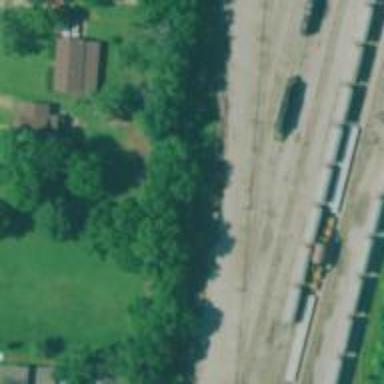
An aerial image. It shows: Railway yard.